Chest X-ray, AP view. Patient: 58 years old, sex F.
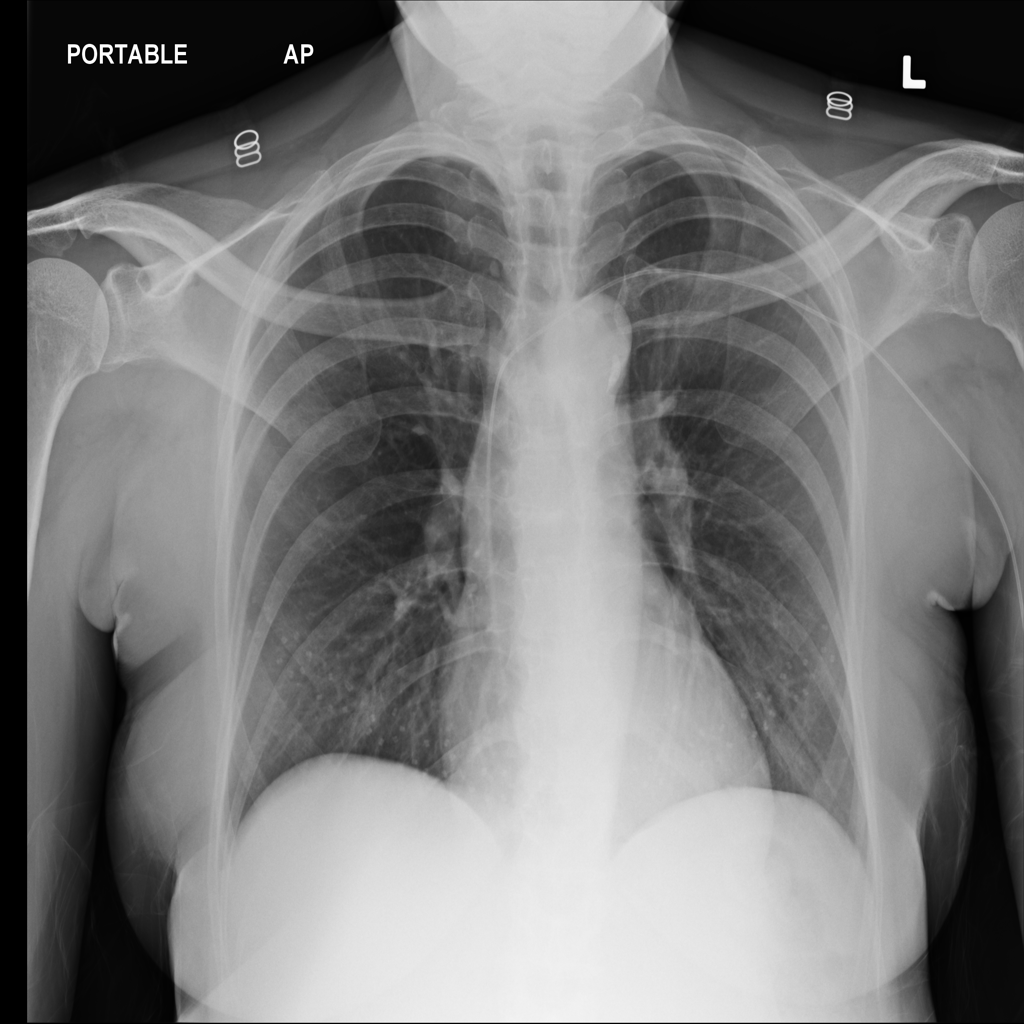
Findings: No Finding